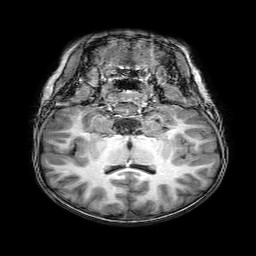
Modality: T1w
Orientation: sagittal
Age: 6
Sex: male
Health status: healthy